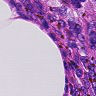
Metastatic tissue present: no